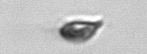
Label: Cryptophyta